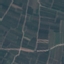
Label: PermanentCrop